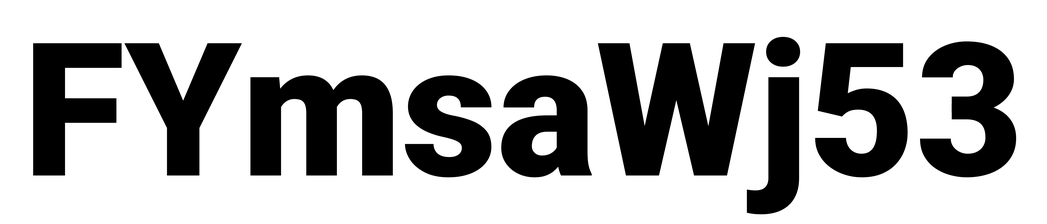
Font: Roboto_Black